Question: Count the number of objects in the diagram.
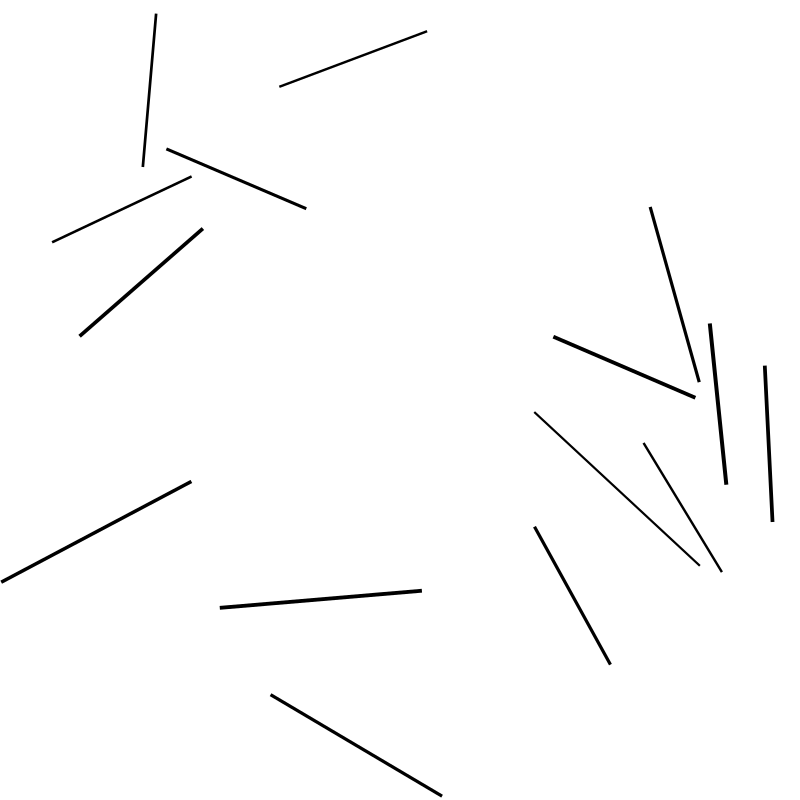
Answer: 15